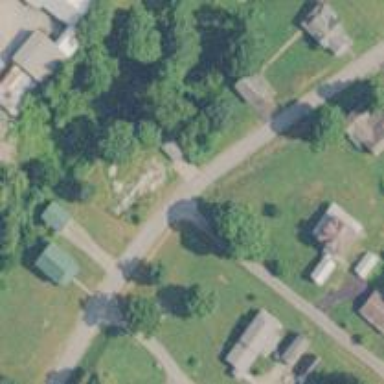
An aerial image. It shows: Residential road.